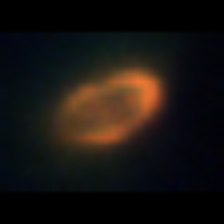
Taxon: Heterocapsa
Group: Dinoflagellates